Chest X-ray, PA view. Patient: 26 years old, sex F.
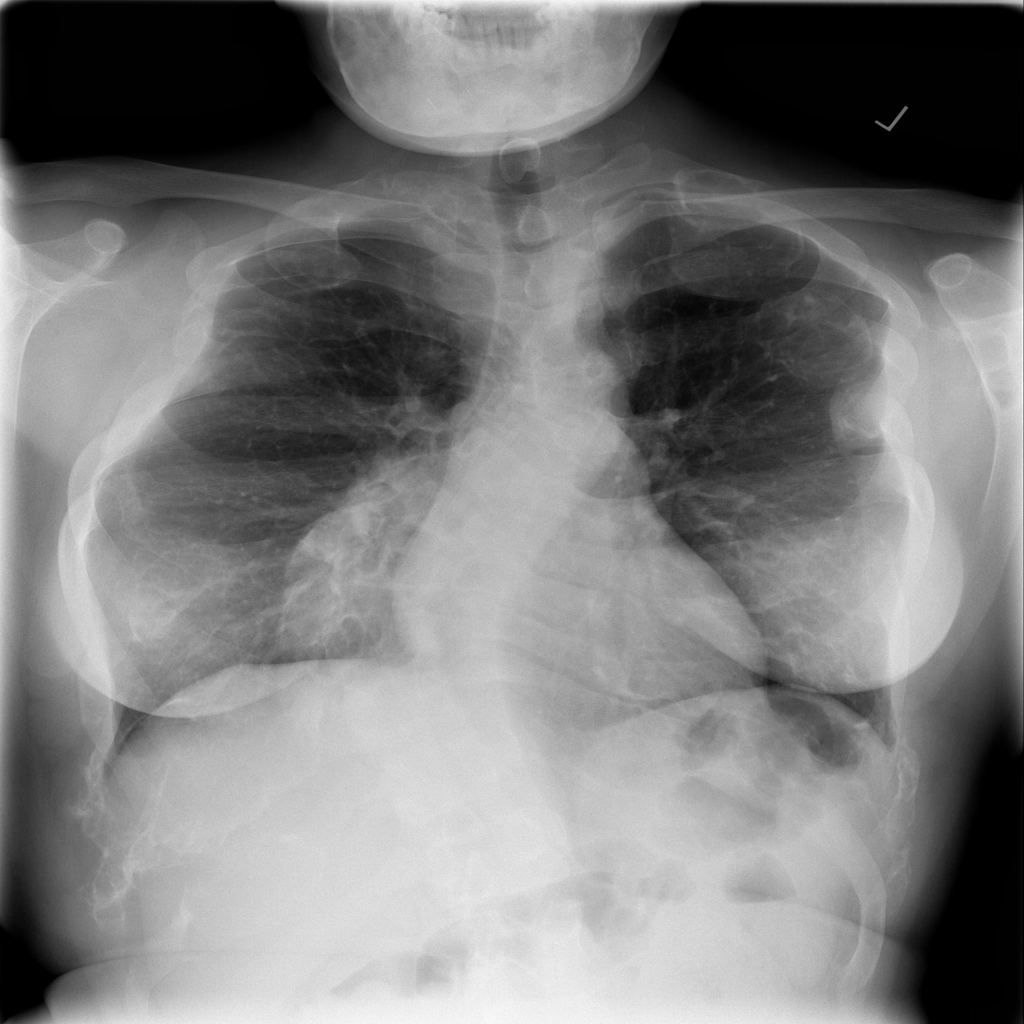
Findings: No Finding